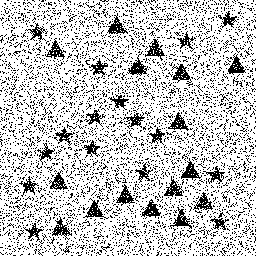
Squares: 0
Triangles: 16
Stars: 16
Total shapes: 32